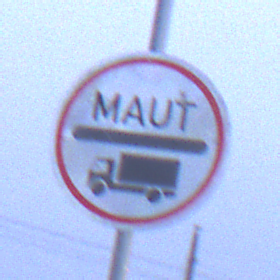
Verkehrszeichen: Mautpflicht
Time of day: SunriseSunset
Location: Outdoor (Urban)
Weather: Overcast
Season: NotSpecified
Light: Natural